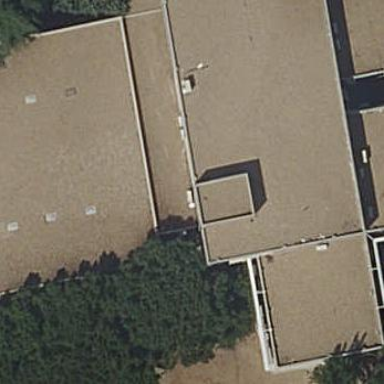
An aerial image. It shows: Part of university building with flat concrete roof.